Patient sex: M
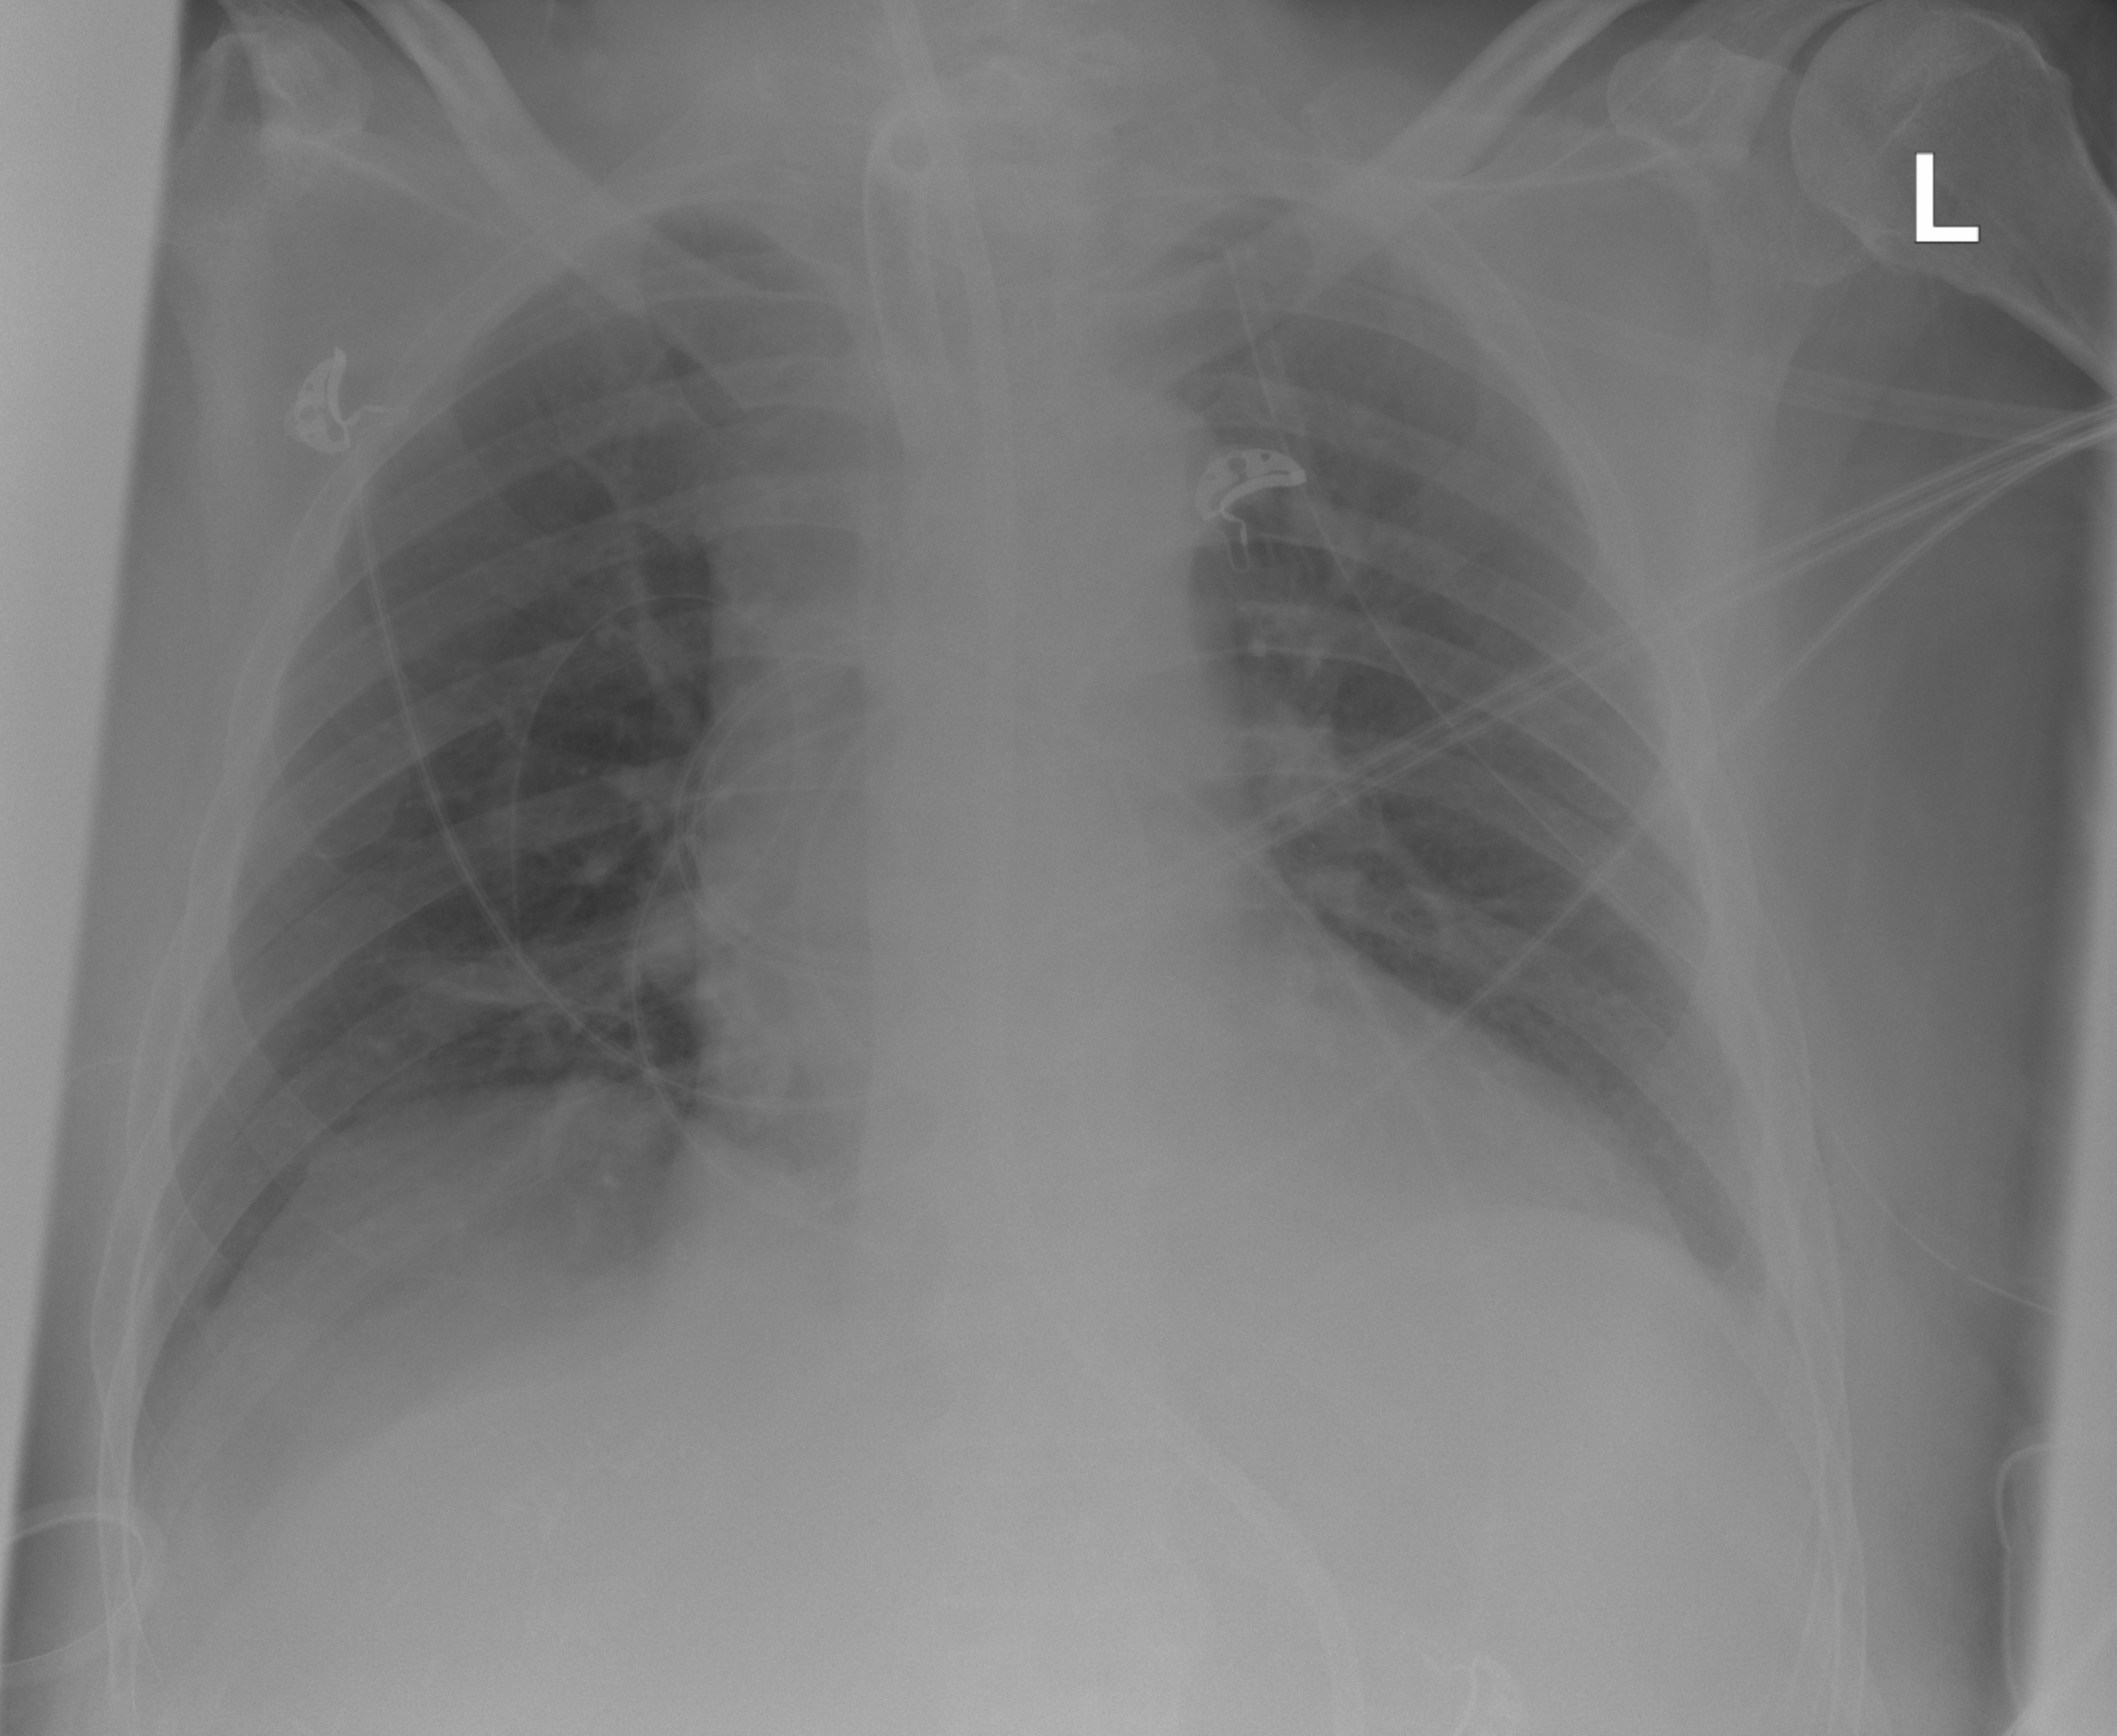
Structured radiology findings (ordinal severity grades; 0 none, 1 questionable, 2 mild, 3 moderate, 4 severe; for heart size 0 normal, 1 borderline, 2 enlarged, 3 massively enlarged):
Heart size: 2
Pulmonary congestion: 0
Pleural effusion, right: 2
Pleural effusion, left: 2
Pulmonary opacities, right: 0
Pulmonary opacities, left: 0
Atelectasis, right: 2
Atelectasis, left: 0